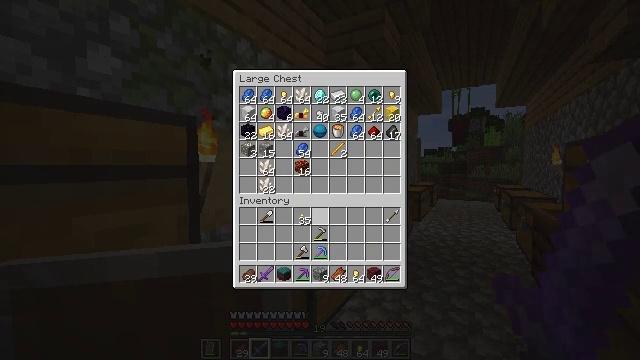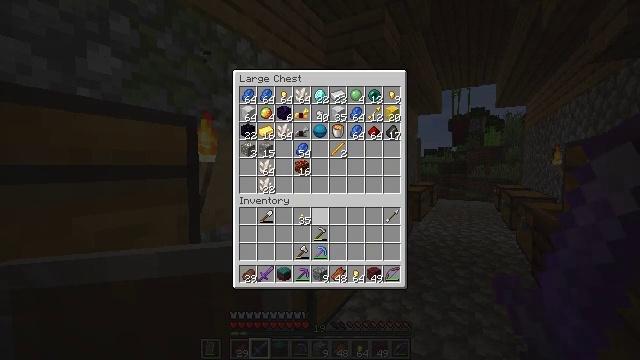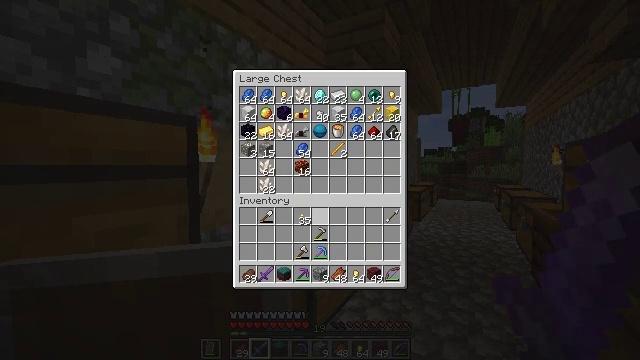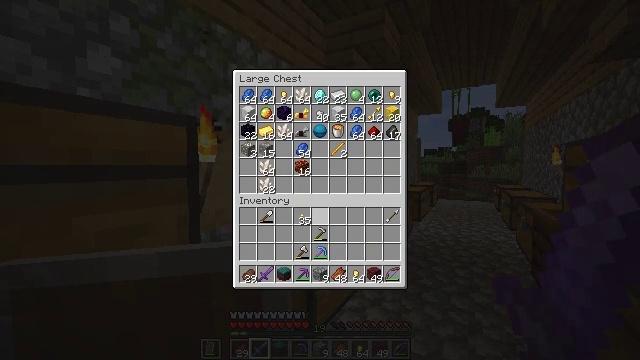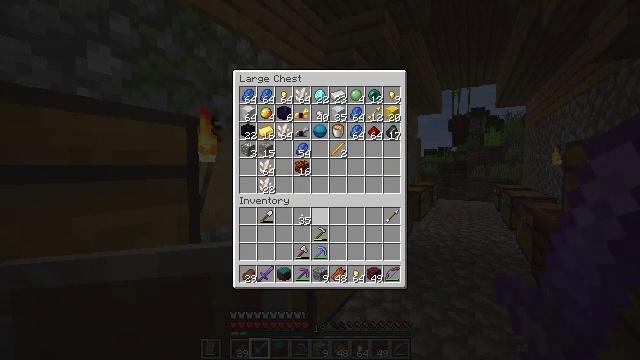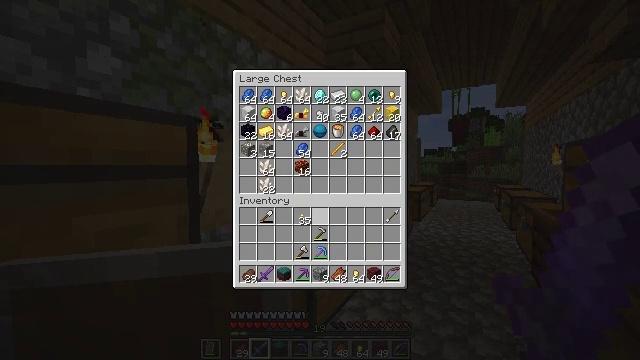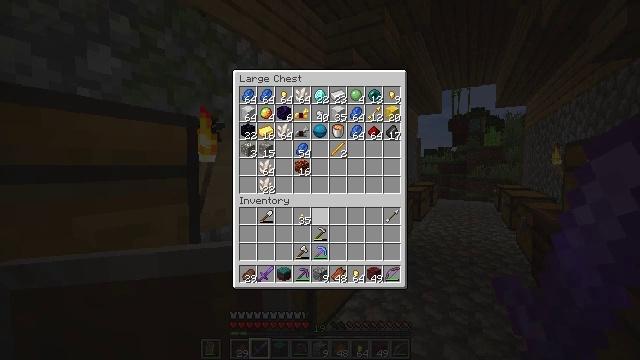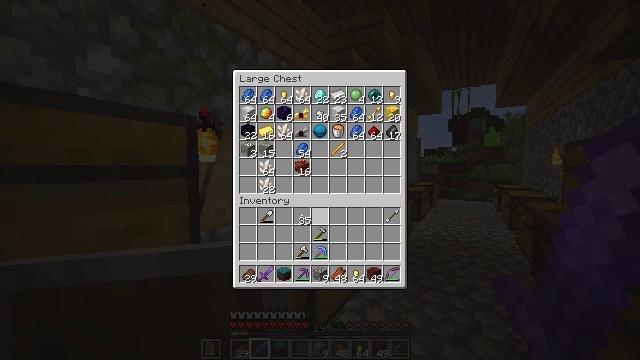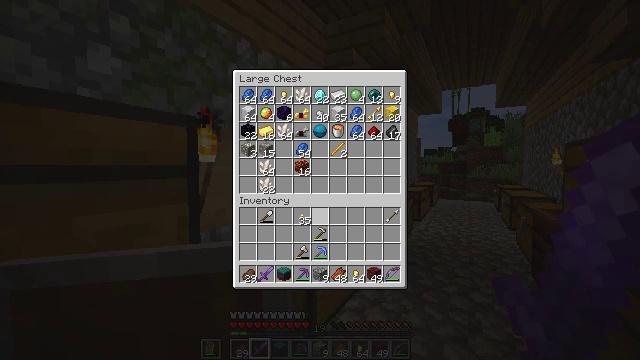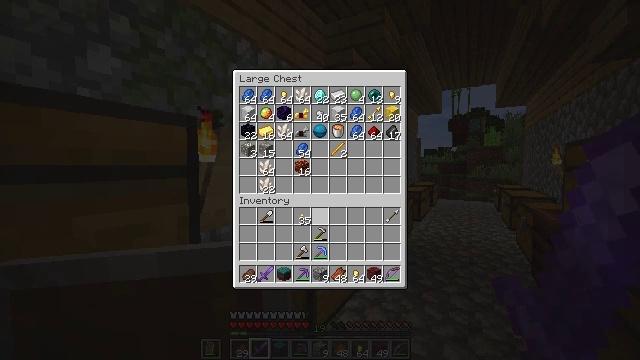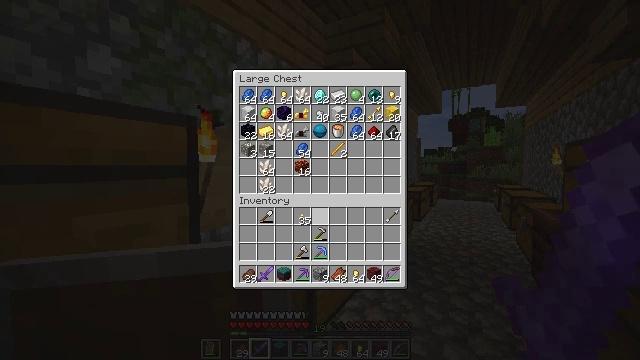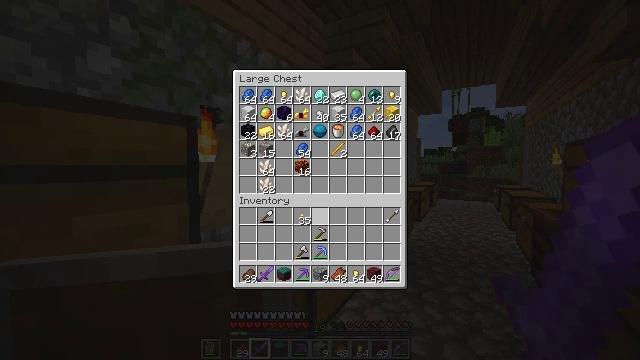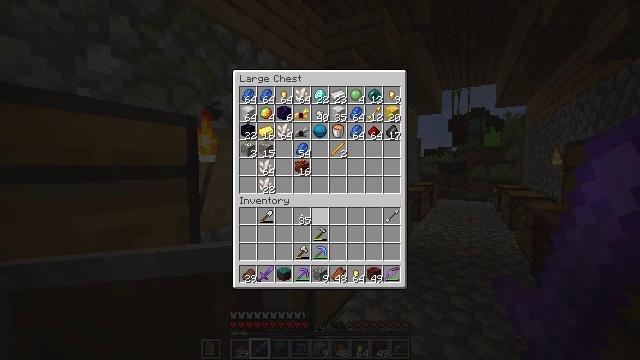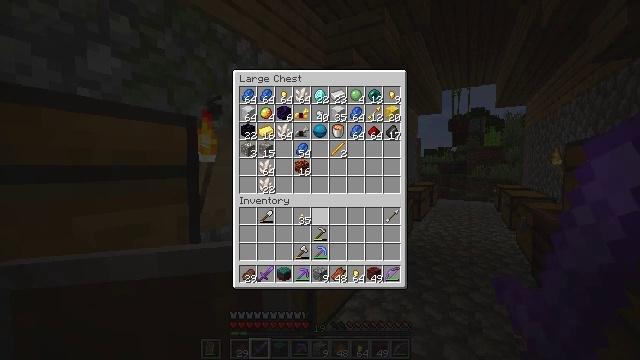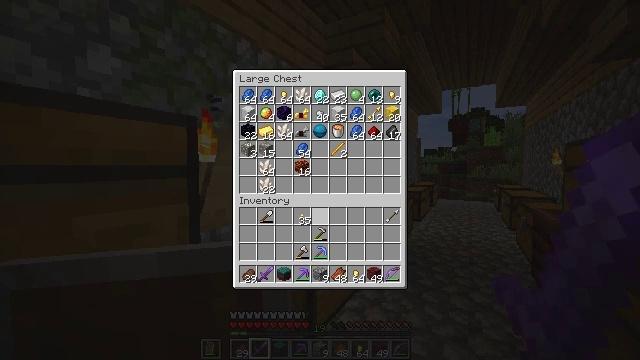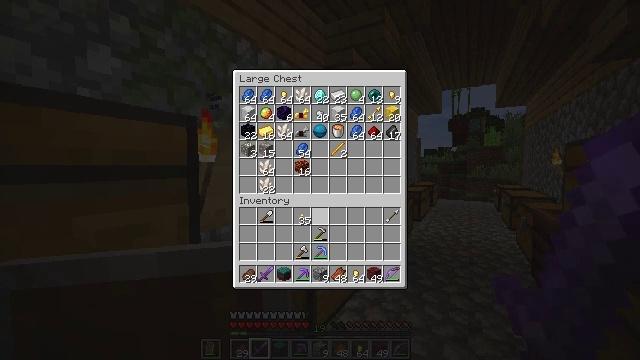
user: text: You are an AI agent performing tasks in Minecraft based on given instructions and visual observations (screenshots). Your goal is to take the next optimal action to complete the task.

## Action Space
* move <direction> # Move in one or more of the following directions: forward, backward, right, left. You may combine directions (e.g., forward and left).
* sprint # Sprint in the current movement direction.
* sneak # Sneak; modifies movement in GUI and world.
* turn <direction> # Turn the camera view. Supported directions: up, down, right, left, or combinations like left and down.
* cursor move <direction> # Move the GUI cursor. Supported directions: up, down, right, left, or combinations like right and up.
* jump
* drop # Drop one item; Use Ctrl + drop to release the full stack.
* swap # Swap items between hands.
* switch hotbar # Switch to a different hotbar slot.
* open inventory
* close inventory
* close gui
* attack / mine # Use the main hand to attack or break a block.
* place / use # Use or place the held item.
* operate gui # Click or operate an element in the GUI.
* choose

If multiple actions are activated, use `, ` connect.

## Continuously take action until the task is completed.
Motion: motion action
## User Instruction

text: Collect tall grass by breaking it.
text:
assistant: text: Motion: no_op
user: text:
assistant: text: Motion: no_op
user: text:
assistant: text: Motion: no_op
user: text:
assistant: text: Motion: no_op
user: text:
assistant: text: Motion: no_op
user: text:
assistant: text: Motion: no_op
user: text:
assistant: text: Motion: no_op
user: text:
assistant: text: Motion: no_op
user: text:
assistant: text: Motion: no_op
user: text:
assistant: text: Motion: no_op
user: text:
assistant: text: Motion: no_op
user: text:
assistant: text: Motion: no_op
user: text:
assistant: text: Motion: no_op
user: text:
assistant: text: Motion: no_op
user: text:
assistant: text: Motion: no_op
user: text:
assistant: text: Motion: no_op
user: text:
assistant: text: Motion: no_op
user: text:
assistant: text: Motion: no_op
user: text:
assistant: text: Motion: no_op
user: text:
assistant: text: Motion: no_op
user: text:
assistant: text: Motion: no_op
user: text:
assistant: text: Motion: no_op
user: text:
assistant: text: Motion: no_op
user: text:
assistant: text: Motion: no_op
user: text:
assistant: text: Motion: no_op
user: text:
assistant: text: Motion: no_op
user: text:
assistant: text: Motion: no_op
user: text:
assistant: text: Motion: no_op
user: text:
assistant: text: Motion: no_op
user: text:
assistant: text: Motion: no_op